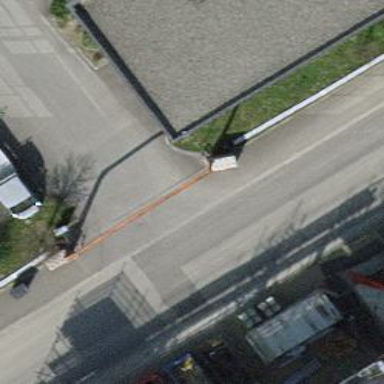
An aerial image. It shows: Unclassified road with asphalt surface and sidewalk.